Question: I am trying to screen-capture the HTML file using PhantomJS.

When I run this capture with 'phantomjs my.js', PNG has margins of tiles as shown in the image.
Is there any way that I can delete all the margins so that I can see only graphs?
'''
var page = require('webpage').create();
page.open('/my/path/my.html', function() {
page.viewportSize = { width: 700, height: 550 };
page.clipRect = { top: 0, left: 0, width: 700, height: 550 };
page.paperSize = { width: 700, height: 550, orientation: 'portrait', margin: '0px' }
page.render('my.png');
phantom.exit();
});
'''
And here's my html file with Google chart.
'''
<html>
<head>
<script type="text/javascript" src="https://www.google.com/jsapi"></script>
<script type="text/javascript">
google.load("visualization", "1", {packages:["corechart"]});
google.setOnLoadCallback(drawChart);
function drawChart() {
var data = google.visualization.arrayToDataTable([
['Task', 'Hours per Day'],
['Work', 11],
['Eat', 2],
['Commute', 2],
['Watch TV', 2],
['Sleep', 7]
]);
var options = {
title: 'My Daily Activities',
pieHole: 0.4,
};
var chart = new google.visualization.PieChart(document.getElementById('donutchart'));
chart.draw(data, options);
}
</script>
</head>
<body>
<div id="donutchart" style="width: 900px; height: 500px;"></div>
</body>
</html>
'''
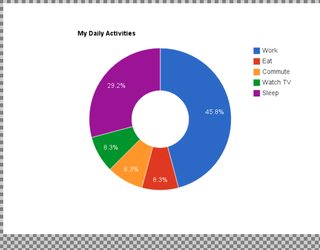
Answer: Currently your donut chart has a white 'background-color' whereas the 'body' element of your page has a transparent background:
'''
body {
background-color: transparent;
margin: 8px;
}
'''
1. Note the margin associated to your body element. It corresponds to the top and left "margins of tiles" that you can see on your screenshot.
2. On the web, the margin of tiles represent transparence. To fix this, you should set the background-color to white.
---
Add the following to your CSS:
'''
body {
background-color: white;
}
'''
Or, just above '</head>', add this line:
'''
<style>body { background-color: white; }</style>
'''